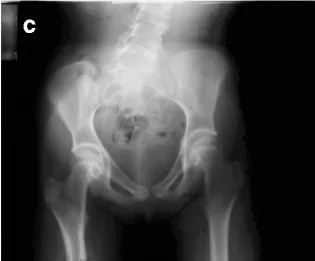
C; AP standing pelvis radiograph: Pelvic tilt demonstrating a leg length discrepancy. The iliac bones are narrow. Bilateral Coxa Valga is present. Acetabular coverage is good. Dysplasia of the femoral epiphysis (flat and small).
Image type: radiology (x_ray)